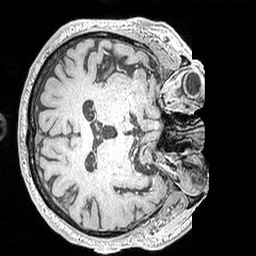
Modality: MP2RAGE
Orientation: axial
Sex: male
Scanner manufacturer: siemens
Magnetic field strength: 3 T
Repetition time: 5 s
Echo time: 0.00292 s